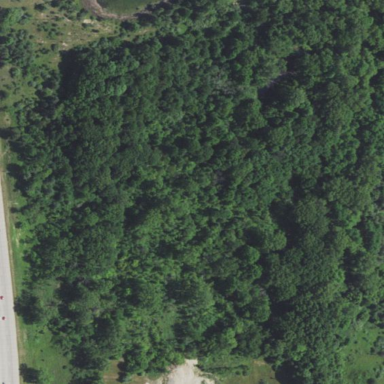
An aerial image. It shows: Beautiful woodland area.